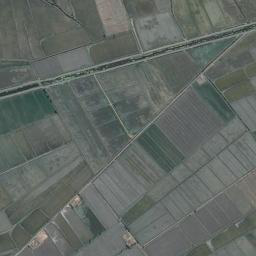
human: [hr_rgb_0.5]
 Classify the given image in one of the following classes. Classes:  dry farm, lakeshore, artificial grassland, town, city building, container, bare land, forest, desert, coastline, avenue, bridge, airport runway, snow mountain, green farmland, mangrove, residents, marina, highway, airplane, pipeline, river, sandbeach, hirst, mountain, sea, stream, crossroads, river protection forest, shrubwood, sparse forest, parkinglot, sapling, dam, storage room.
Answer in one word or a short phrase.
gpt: green farmland